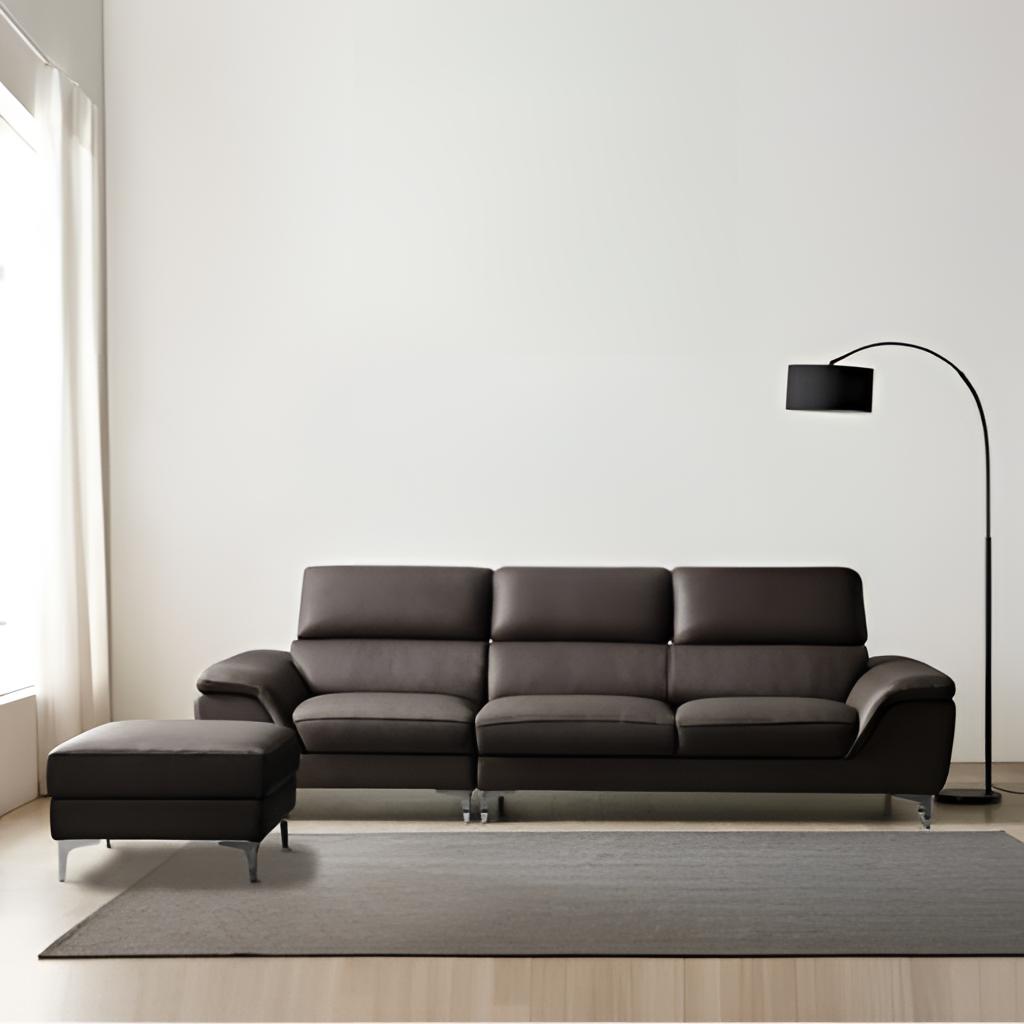
living room, leather sofa, contemporary, wood flooring, with plank pattern, white paint wallpaper, with solid pattern